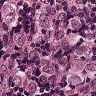
Metastatic tissue present: yes